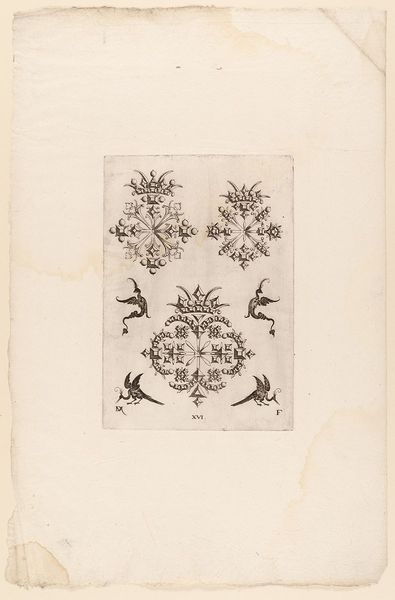
Titel: Drei Broschen
Künstler: Daniel Mignot
Standort: Hamburg
Institution: Museum für Kunst und Gewerbe Hamburg
Schlagwörter: schmuck, muster, blatt, brosche, krone, renaissance, grafik, graphik, dekor, ornamente, fotografie, photographie, spange, schnalle, druck, druckgraphik, druckgrafik, stich, seite, entwurf, kunstgewerbe, fabelwesen, musterbuch, vorlage, kupferstich, kunsthandwerk, ungeheuer, drachen, monster, groteske, fabeltier, fabeltiere, goldschmiedearbeit, gerippt, zwitterwesen, monstrum, juwelen, reproduktionen, industriedesign, druckerzeugnisse, schweifwerk, büttenpapier, ornamentstich, vorlageblätter